Aerial crown-view tile of a tropical tree (Barro Colorado Island, Panama), acquired 20240716:
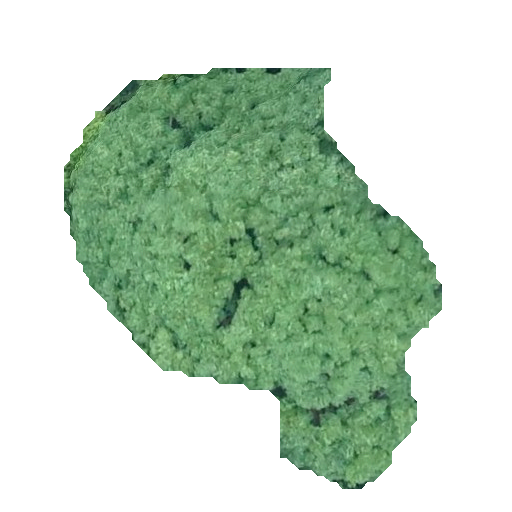
Species: Handroanthus guayacan
GBIF accepted scientific name: Handroanthus guayacan
Crown area: 156.208 m²